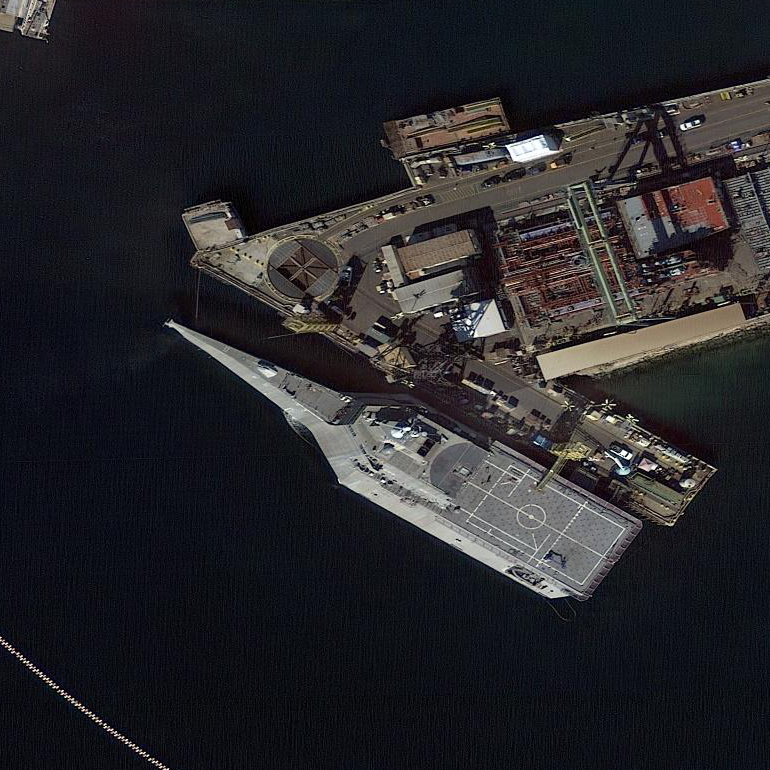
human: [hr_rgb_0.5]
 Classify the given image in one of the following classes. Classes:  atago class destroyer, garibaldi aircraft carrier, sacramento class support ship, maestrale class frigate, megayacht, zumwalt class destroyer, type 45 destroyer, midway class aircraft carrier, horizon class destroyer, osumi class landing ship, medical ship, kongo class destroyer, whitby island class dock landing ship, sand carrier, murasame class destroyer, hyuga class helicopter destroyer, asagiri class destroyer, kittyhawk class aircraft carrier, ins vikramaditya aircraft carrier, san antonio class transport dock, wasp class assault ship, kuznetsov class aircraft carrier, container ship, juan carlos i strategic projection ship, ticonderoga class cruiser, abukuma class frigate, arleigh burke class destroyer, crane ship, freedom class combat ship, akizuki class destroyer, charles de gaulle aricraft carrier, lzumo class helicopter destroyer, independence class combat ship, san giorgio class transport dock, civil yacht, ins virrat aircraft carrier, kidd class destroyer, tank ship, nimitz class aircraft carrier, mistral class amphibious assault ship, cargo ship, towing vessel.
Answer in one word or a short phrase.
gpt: Independence class combat ship